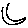
Label: moon